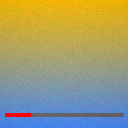
Screen state: on